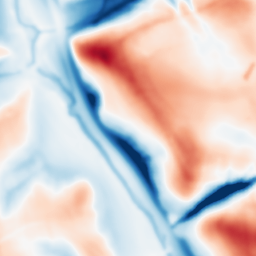
Category: multiscale
Decomposition family: dog_multiscale
Decomposition parameters: sigma_ratio: 1.6
n_scales: 5
base_sigma: 2
Upsampling method: regularized
Upsampling parameters: scale: 2
lambda_reg: 0.01
Upsampling scale: 2